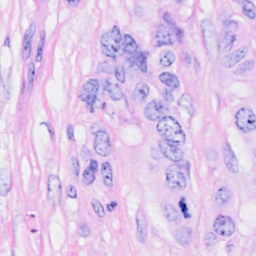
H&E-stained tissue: Breast